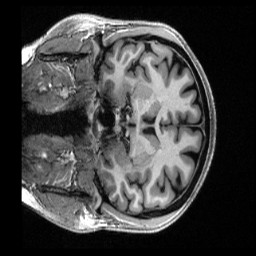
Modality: T1w
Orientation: coronal
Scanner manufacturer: siemens
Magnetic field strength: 3 T
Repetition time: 2.5 s
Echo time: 0.00231 s